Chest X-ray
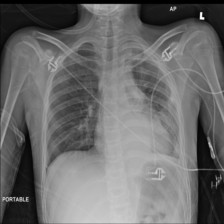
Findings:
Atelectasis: negative
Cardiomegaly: negative
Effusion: negative
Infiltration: negative
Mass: negative
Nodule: negative
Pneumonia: negative
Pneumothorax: negative
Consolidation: negative
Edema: negative
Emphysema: negative
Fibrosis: negative
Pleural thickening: positive
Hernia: negative